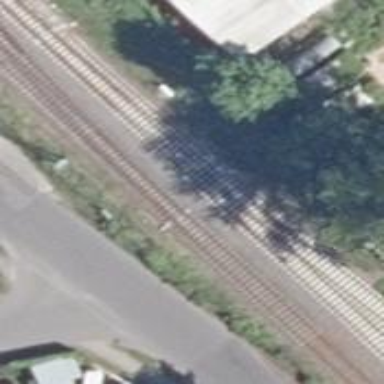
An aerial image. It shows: Railway switch with the turnout pointing to the right.